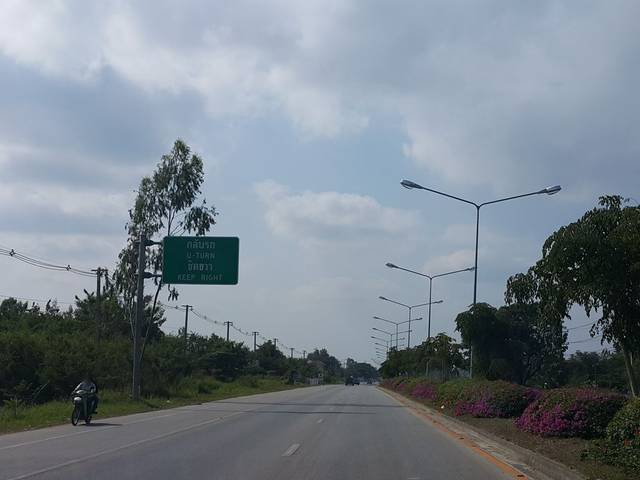
Region: Thailand
Coordinates: 18.759, 99.077